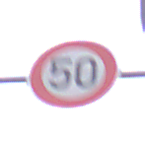
Verkehrszeichen: Geschwindigkeit50
Umgebung: Outdoor, Nature
Tageszeit: Midday
Wetter: Overcast
Licht: Natural
Jahreszeit: Autumn
Kontrast: LowContrast